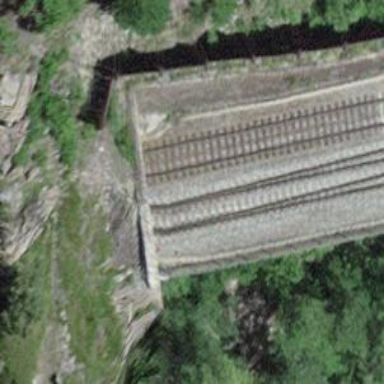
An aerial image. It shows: Railway switch.